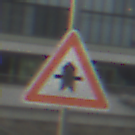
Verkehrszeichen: Vorfahrt
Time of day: SunriseSunset
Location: Outdoor (Urban)
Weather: PartlyCloudy
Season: NotSpecified
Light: Natural